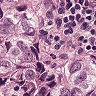
Metastatic tissue present: yes